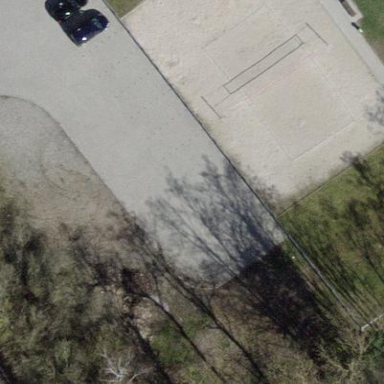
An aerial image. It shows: Sandy pitch designated for beach volleyball.